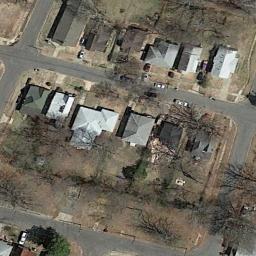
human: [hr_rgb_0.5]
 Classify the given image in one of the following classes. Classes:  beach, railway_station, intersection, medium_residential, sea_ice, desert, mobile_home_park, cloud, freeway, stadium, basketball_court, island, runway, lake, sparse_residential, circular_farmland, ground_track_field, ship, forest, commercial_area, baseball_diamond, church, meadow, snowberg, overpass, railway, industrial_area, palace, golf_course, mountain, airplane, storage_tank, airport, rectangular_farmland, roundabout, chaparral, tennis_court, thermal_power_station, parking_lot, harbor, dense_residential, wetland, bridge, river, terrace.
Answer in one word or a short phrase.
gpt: medium_residential